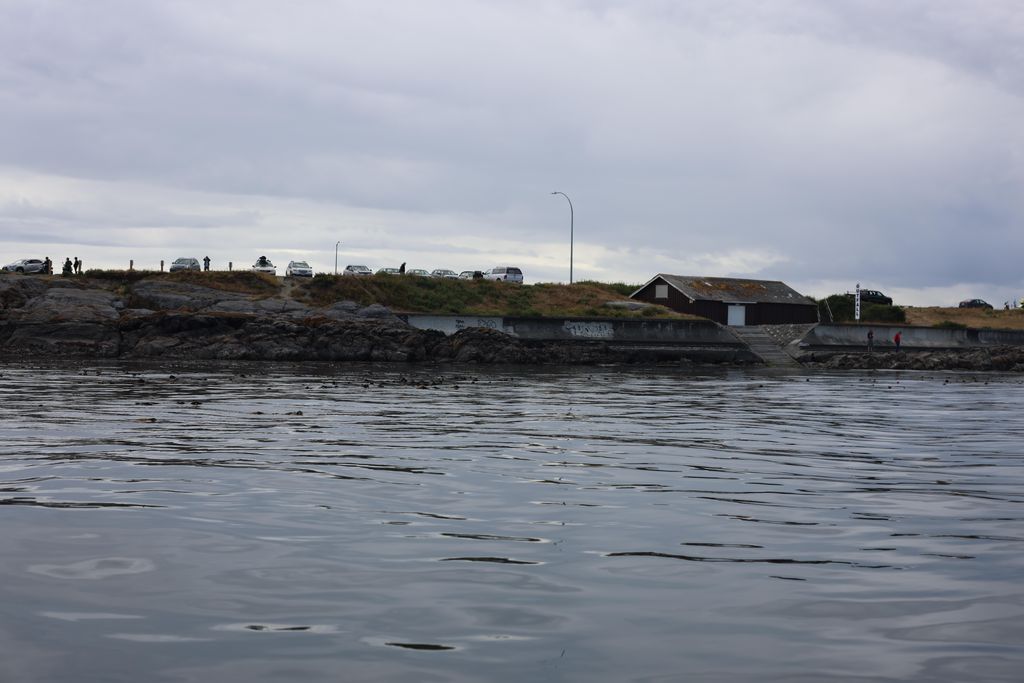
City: victoria